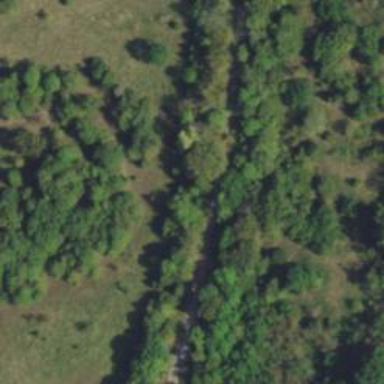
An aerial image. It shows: Abandoned railway.